Question: I am trying to plot two sets of line graphs on the same chart:
'''
/* make data */
data test ;
do i = 1 to 2 ;
do x = 1 to 5 ;
y = i*x ;
z = 0.5*i*x ;
output;
end ;
end ;
run ;
data test ;
set test ;
if i =1 then y = -1*y ;
if i =1 then z = -1*z ;
run ;
/* set graph style */
* X axis *; axis1 order = (0 to 5 by 1)
label = ("x" h=1)
minor = (number=4)
value = (h=1)
offset = (0,0);
* Y axis *; axis2 label = ("y/z" j=c h=1)
minor = (number=1)
value = (h=1)
offset = (0,0);
symbol1 color=BL interpol=join width=1.25 value="" line=20;
symbol2 color=VIB interpol=join width=1.25 value="" line=1;
legend1 position=(top right inside)
value=("y" "z")
label=(position=top justify=center 'Var')
across=1;
/* plot */
proc gplot data=test;
plot y*x z*x / overlay noframe vaxis=axis2 haxis=axis1 autovref legend=legend1
cvref=ltgray autohref chref=ltgray lhref=33 lvref=33;
where i in (1,2) ;
run;
quit;
'''
I can plot the data for either i=1 or i=2 without problems, but when I try to plot the two series on the same graph, two extra lines appear (highlighted with badly drawn arrows below) which link the last value of the series i=1 with the first values of i=2.

How can I prevent this from happening?
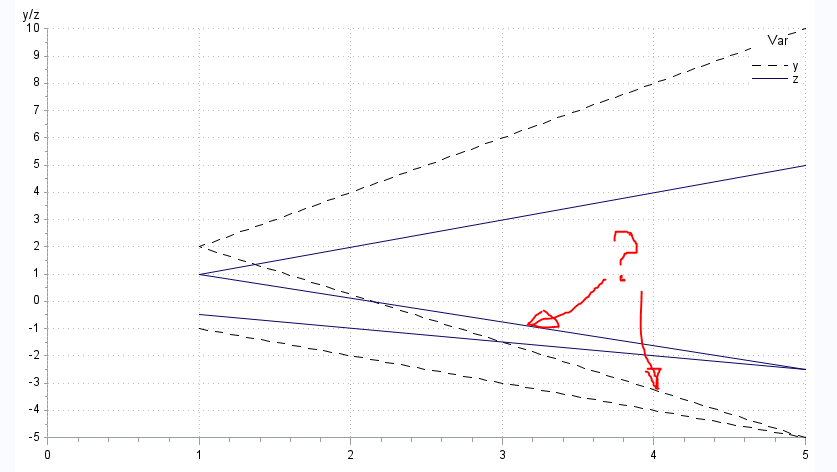
Answer: I came up with an approximate solution exploiting 'plot2' and the classification syntax 'y*x=i'. IMHO (after an extensive process of RTFM and technical paper search), your original request of putting all the plots into one graph cannot be simply done since
- 'by'- 'y*x=class_variable''/ overlay'
> WARNING: OVERLAY option specified conflicts with Y*X=Z type plot
request. OVERLAY option ignored
Therefore, the only option left is 'plot2'. Hence the solution here is limited to
- -
The revised code and graph are presented below. You can perform miscellaneous adjustments as you wish. However, note that the legends are inevitably changed due to the nature of syntax 'y*x=i'. Hopefully this solution should be good enough.

'''
/* make data */
data test ;
do i = 1 to 2 ;
do x = 1 to 5 ;
y = i * x ;
z = 0.5 * i * x ;
output;
end ;
end ;
run;
data test ;
set test ;
if i =1 then y = -1*y ;
if i =1 then z = -1*z ;
run ;
/* set graph style */
* X axis *; axis1 order = (0 to 5 by 1)
label = ("x" h=1)
minor = (number=4)
value = (h=1)
offset = (0,0);
* Y axis *; axis2 order = -5 to 10 by 1
label = ("y/z" j=c h=1)
minor = (number=1)
value = (h=1)
offset = (0,0);
* Y axis for plot2 (hidden, same scale as axis2) * ;
axis3 order = -5 to 10 by 1
label = (" ")
minor = none
major = none
value = none
offset = (0,0);
symbol1 color=BL interpol=join width=1.25 value="" line=20;
symbol2 color=VIB interpol=join width=1.25 value="" line=1;
/* legend changed */
legend1 position=(top right inside)
value=("i=1" "i=2")
label=(position=top justify=center 'y')
across=1;
/* extra settings added for plot2 */
symbol3 color=GREEN interpol=join width=1.25 value="" line=20;
symbol4 color=RED interpol=join width=1.25 value="" line=1;
legend2 position=(top left inside)
value=("i=1" "i=2")
label=(position=top justify=center 'z')
across=1;
/* plot */
proc gplot data=test;
plot y*x=i / noframe vaxis=axis2 haxis=axis1 autovref legend=legend1
cvref=ltgray autohref chref=ltgray lhref=33 lvref=33;
plot2 z*x=i / noframe vaxis=axis3 legend=legend2;
run;
quit;
'''